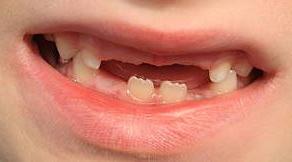
Condition: hypodontia